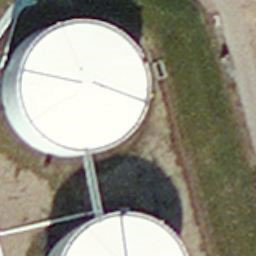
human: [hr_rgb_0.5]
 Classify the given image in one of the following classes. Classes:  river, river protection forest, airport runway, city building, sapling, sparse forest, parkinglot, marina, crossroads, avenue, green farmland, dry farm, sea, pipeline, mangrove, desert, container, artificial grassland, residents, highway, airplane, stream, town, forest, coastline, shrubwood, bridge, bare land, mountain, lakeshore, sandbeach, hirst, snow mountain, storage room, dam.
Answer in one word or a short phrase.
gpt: storage room